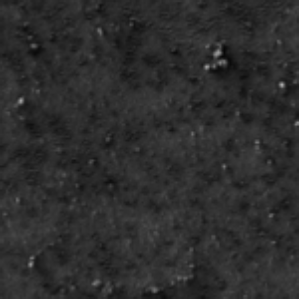
Label: frost